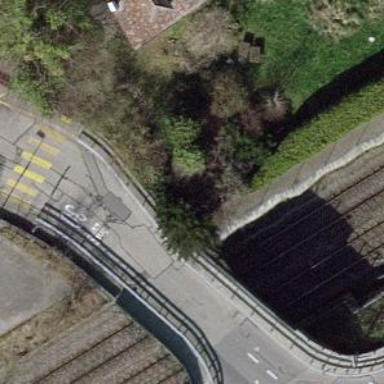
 passing over bridge with sidewalks on both sides."